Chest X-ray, AP view. Patient: 55 years old, sex F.
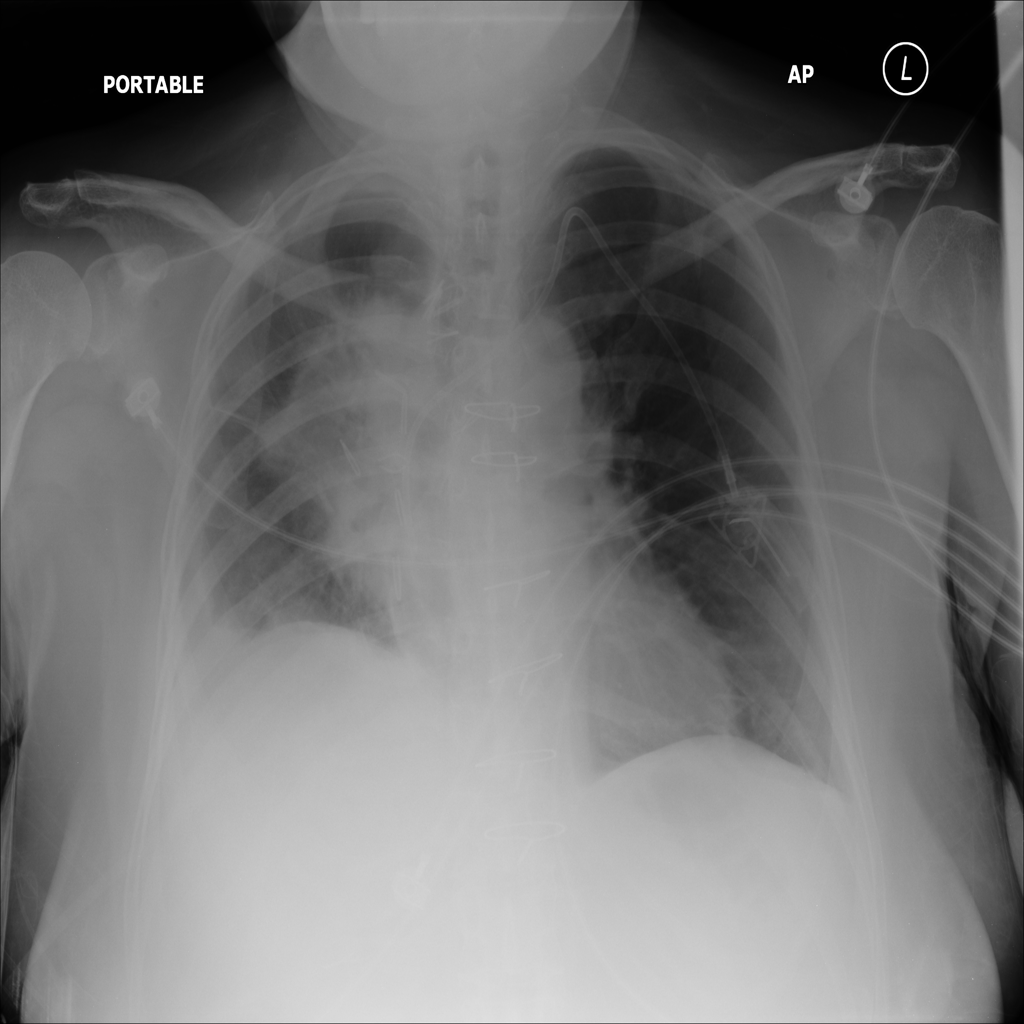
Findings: Effusion, Infiltration, Mass, Pleural_Thickening